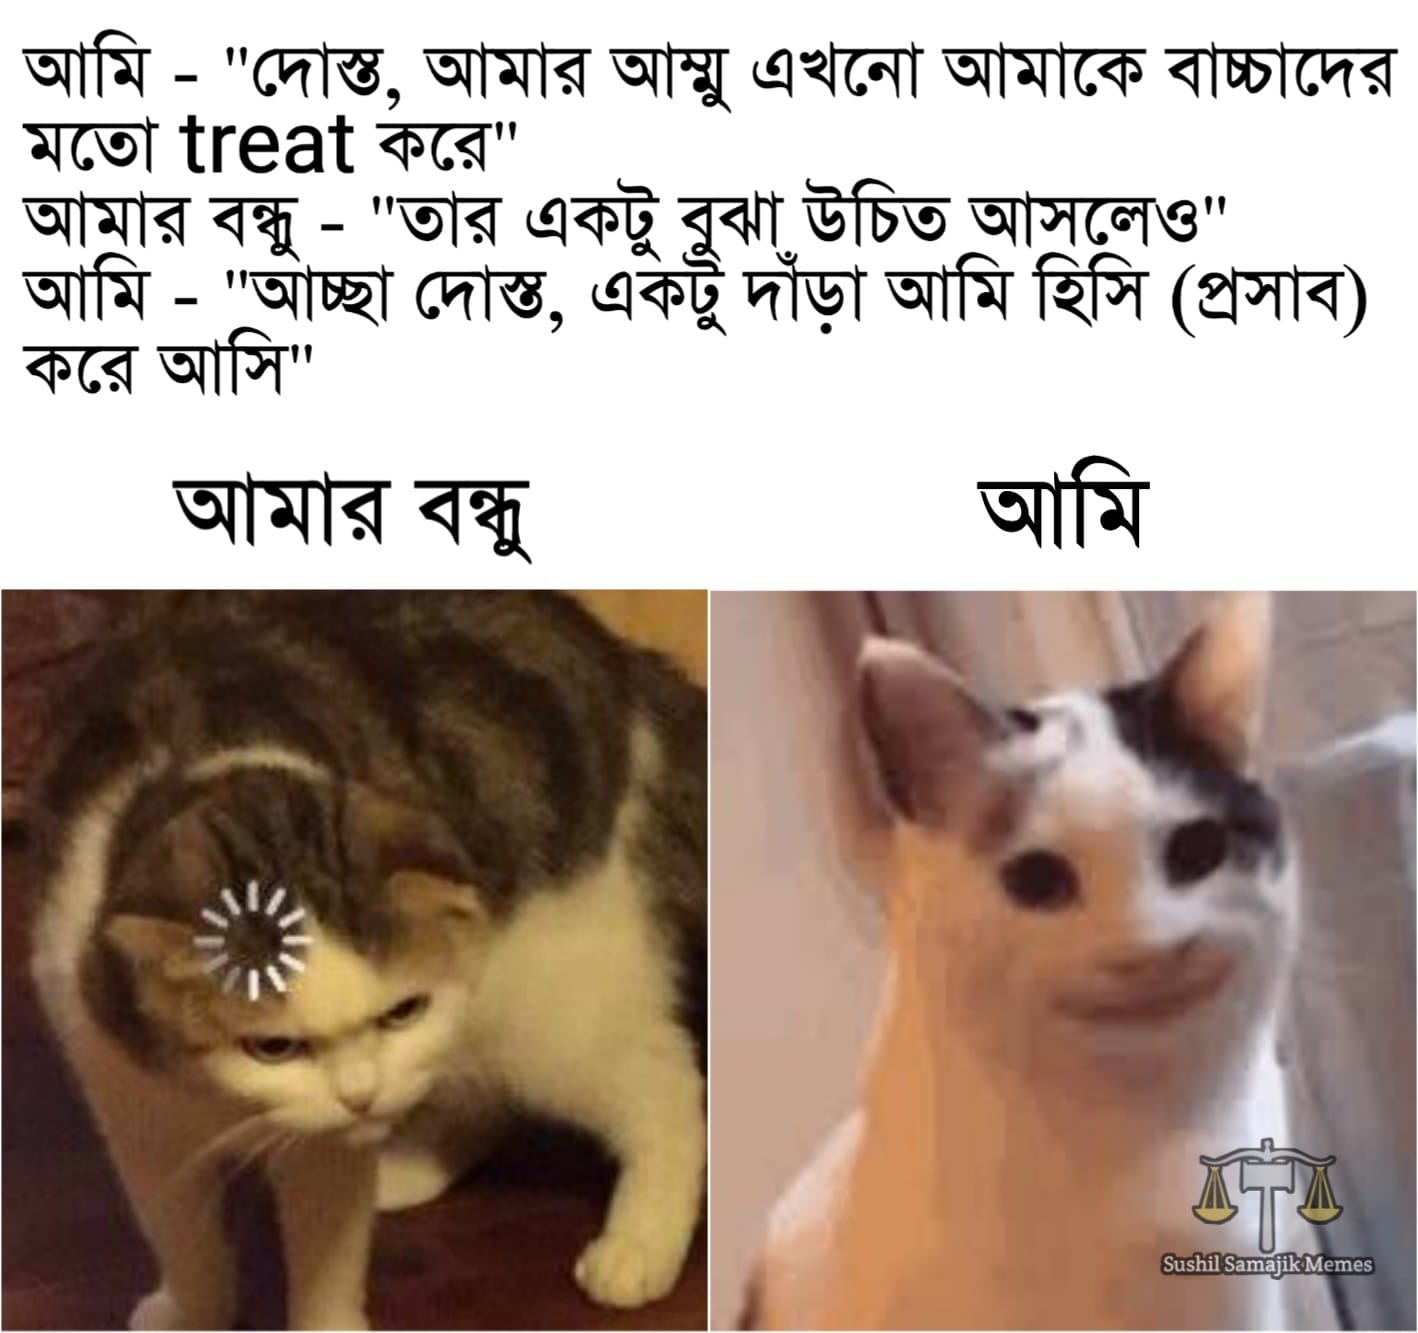
Caption: আমি - " দোস্ত , আমার আম্মু এখনো আমাকে বাচ্চাদের মতো  treat  করে "    আমার বন্ধু - " তার একটু বুঝা উচিত আসলেও "     আমি -  " আচ্ছা দোস্ত , একটু দাঁড়া আমি হিসি  ( প্রসাব )  করে আসি     আমার বন্ধু     আমি
Label: non-hate